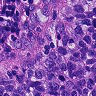
Metastatic tissue present: yes